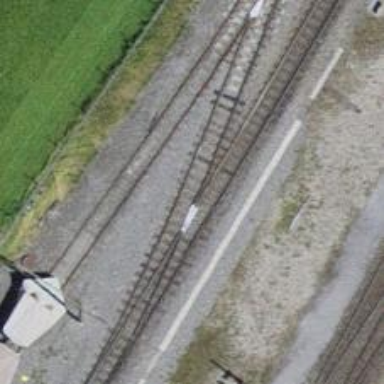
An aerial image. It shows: Narrow-gauge railway yard with one track. The yard is electrified with contact line.